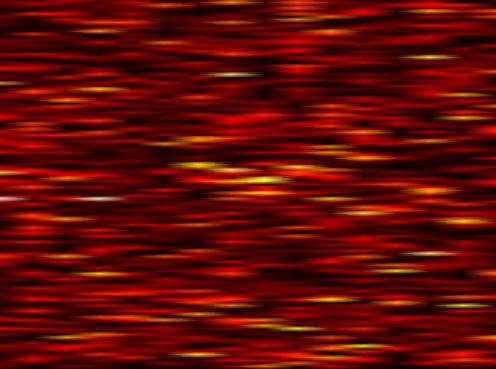
Label: WOLA